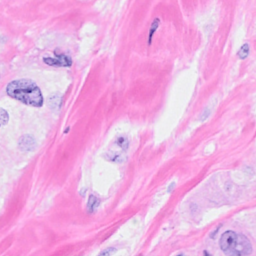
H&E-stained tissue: Breast